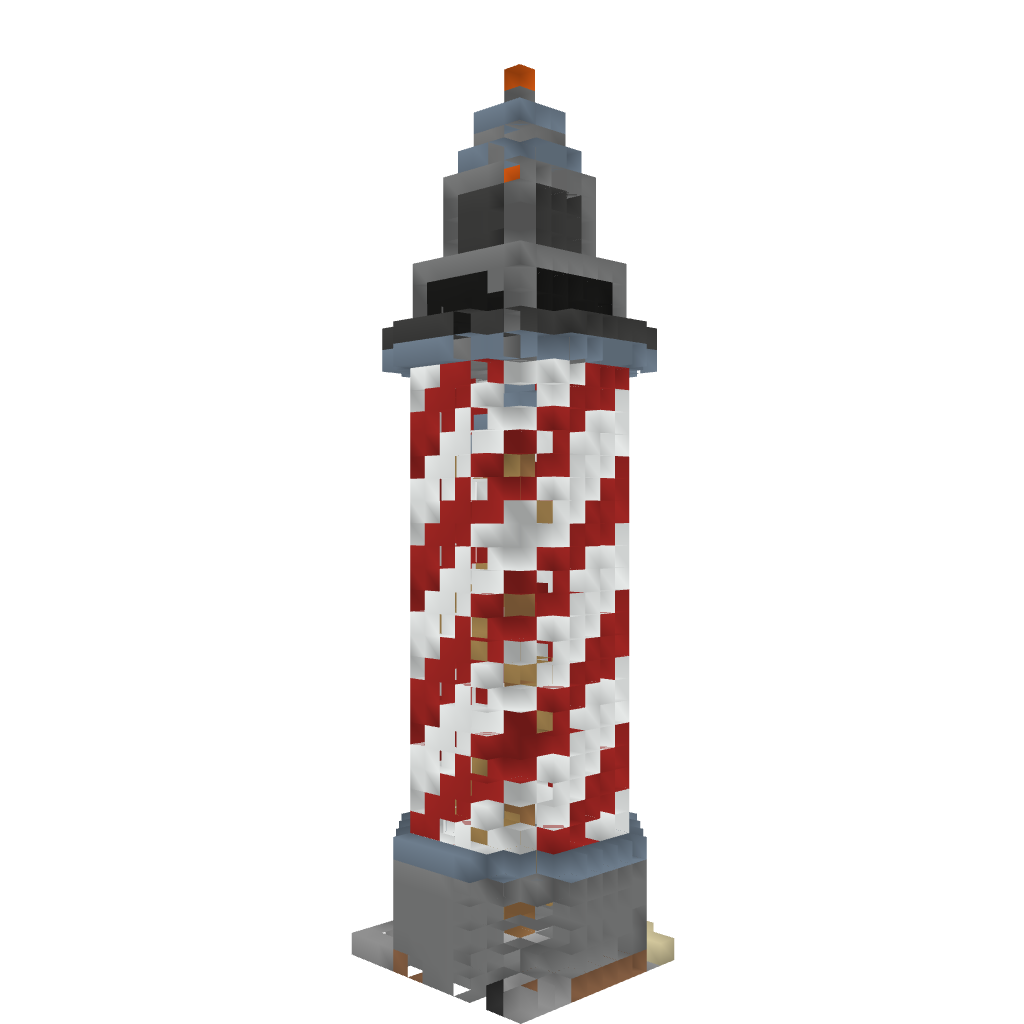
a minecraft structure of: Lighthouse